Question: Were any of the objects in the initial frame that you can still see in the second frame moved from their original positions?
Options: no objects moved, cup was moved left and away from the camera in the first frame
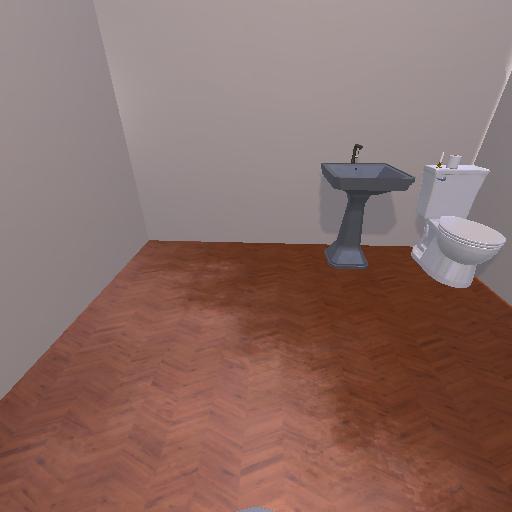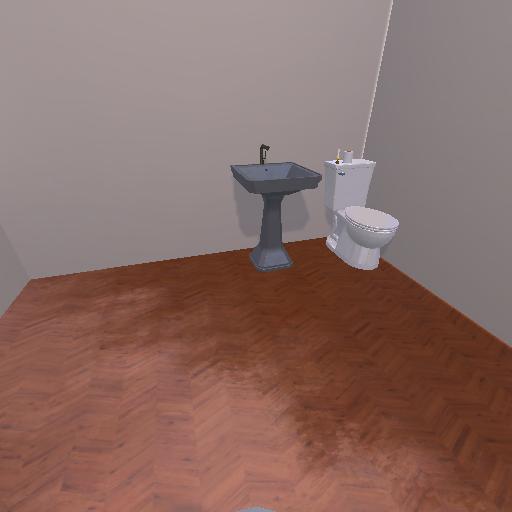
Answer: no objects moved